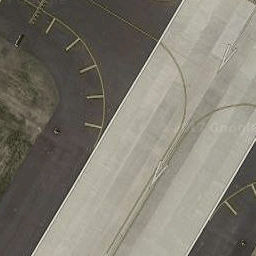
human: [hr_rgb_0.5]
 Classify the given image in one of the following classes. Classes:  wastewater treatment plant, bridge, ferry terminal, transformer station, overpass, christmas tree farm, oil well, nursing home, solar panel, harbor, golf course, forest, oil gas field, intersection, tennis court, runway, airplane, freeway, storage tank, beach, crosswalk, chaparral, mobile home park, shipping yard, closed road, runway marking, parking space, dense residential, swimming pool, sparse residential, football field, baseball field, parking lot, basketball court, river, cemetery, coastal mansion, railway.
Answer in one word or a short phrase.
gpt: runway